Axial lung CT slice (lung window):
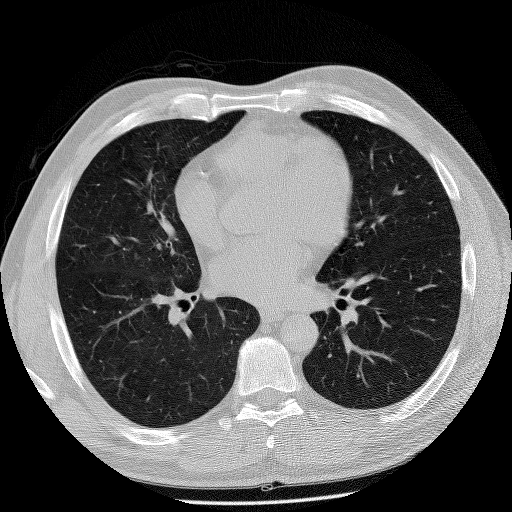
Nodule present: no